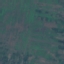
Label: Pasture